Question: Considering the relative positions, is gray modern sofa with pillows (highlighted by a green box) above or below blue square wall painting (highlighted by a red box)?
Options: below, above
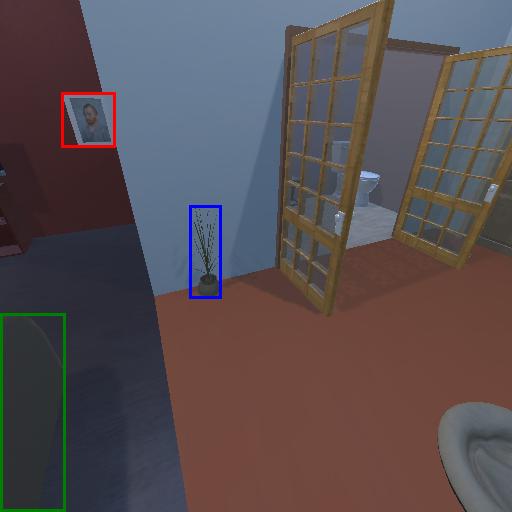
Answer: below